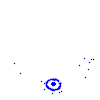
Particle: electron